Question: Hi everybody I'm new in android. I am getting a problem in CursorAdapter. My UI is as follow
Problem -
1. When I click on Plus button without click on EditText, then it working fine , means adding that item to database. Suppose I click on "Aloo Tikki" Plus button then "Aloo Tikki " goes in database.
2. When I click on EditText and then click Plus Button then some thing else goes data base. Suppose I click on EditText and then Plus Button of "Aloo Tikki" , then "Reshmi kabab " goes to database. If I click on EditText and then Plus button of "Corn Tikki" then "Tandori chiken" goes in data base. Without click on EditText it working fine as I wish.
I am going to post my CursorAdapter code
'''
public class CustAdpt extends CursorAdapter{
private Context mContext;
private LayoutInflater mInflater;
Cursor cursor, c;
private String str_item_id;
private String str_item_type;
private String str_item_name;
private String str_item_cost;
String str_edt_txt_change;
int quantity =1;
double amount =0;
int int_edttxt =2;
int block_not_chk_for_first_click ;
ViewHolder holder;
SQLiteDatabase dh = DatabaseHelpereKOT.getInstance().getDb();
public CustAdpt(Context context, Cursor c) {
super(context, c);
mInflater = LayoutInflater.from(context);
mContext = context;
cursor = c;
System.out.println("cuntrutor custAdpt");
}
@Override
public void bindView(View view, Context context, Cursor cursor) {
holder = (ViewHolder) view.getTag();
System.out.println("inside bind view");
holder.setImType((ImageView) view.findViewById(R.id.veg_nv_image));
holder.setTvTitle((TextView) view.findViewById(R.id.item_name));
holder.setTvPrice((TextView) view.findViewById(R.id.item_cost));
holder.getTvTitle().setText(cursor.getString(cursor.getColumnIndex("item_name")));
holder.getTvPrice().setText(cursor.getString(cursor.getColumnIndex("Item_cost")));
int _id = cursor.getInt(cursor.getColumnIndex("_id"));
view.setTag(R.id.item_name, _id);
String type = cursor.getString(cursor.getColumnIndex("item_type"));
if (type.trim().startsWith("n") || type.trim().startsWith("N")) {
//holder.getImType().setPadding(6, 0, 0, 0);
holder.getImType().setBackgroundResource(R.drawable.non_veg);
} else {
holder.getImType().setBackgroundResource(R.drawable.veg);
}
System.out.println("end of bind view");
}
@Override
public View newView(Context context, Cursor cursor, ViewGroup parent) {
final ViewHolder holder_newview;
c = cursor;
View convertView;
convertView = mInflater.inflate(R.layout.list_data_item, parent, false);
System.out.println("only once calling of new view method");
block_not_chk_for_first_click =1;
holder_newview = new ViewHolder();
holder_newview.setId(cursor.getInt(0));
System.out.println("check edit text click 11111");
((ImageView) (convertView.findViewById(R.id.add_image)))
.setOnClickListener(new OnClickListener() {
@Override
public void onClick(View view) {
System.out.println("button click");
System.out.println("quantity for item :::::::"+int_edttxt);
addToDB(holder_newview.getId());
System.out.println("i m in ryt [palce");
}
});
convertView.setTag(holder_newview);
System.out.println("check edit text click 222222");
return convertView;
}
void addToDB(Integer objId) {
if (objId != null) {
int _id = objId;
boolean flag = true;
System.out.println("on Add button click "+_id);
Cursor cursor = dh.query(DatabaseHelpereKOT.RESTAURANT_menu_temp,
new String[] { "_id", "item_id", "item_type", "item_name","Item_cost"},"_id=?", new String[] { String
.valueOf(_id) }, null, null, null);
if ((cursor != null) && (cursor.getCount() > 0)
&& cursor.moveToFirst() )
{
str_item_id = cursor.getString(cursor.getColumnIndex("item_id"));
str_item_type = cursor.getString(cursor.getColumnIndex("item_type"));
str_item_name = cursor.getString(cursor.getColumnIndex("item_name"));
str_item_cost = cursor.getString(cursor.getColumnIndex("Item_cost"));
amount = int_edttxt*Integer.parseInt(str_item_cost);
System.out.println("iten name ::::::::: "+str_item_name);
cursor.close();
ContentValues orderValues = new ContentValues();
orderValues.put("item_id", str_item_id);
orderValues.put("item_type", str_item_type);
orderValues.put("item_name", str_item_name);
orderValues.put("Item_cost", str_item_cost);
orderValues.put("qty", int_edttxt);
orderValues.put("amount", amount);
dh.insert(DatabaseHelpereKOT.RESTAURANT_menu_order, null, orderValues);
block_not_chk_for_first_click =2;
System.out.println("block not chk after insertion"+block_not_chk_for_first_click);
System.out.println("data inserted at order");
String msg = "Menu Item Added Successfully";
Message msgObject = new Message();
msgObject.what = 1;
msgObject.obj = msg;
addMenuItemHandler.sendMessage(msgObject);
}
}
}
public Handler addMenuItemHandler = new Handler() {
@Override
public void handleMessage(android.os.Message msg) {
if (msg.what == 1) {
System.out.println("inside handler");
Toast.makeText(mContext, (String) msg.obj, Toast.LENGTH_SHORT)
.show();
}
};
};
}
'''
Now this is going to post my list_data_item.xml
'''
<?xml version="1.0" encoding="utf-8"?>
'''
'''
<RelativeLayout
android:id="@+id/relativeLayoutMainBody"
android:layout_width="wrap_content"
android:layout_height="wrap_content"
android:layout_marginBottom="5px"
android:layout_marginTop="5px"
android:orientation="horizontal" >
<ImageView
android:id="@+id/add_image"
android:layout_width="wrap_content"
android:layout_height="wrap_content"
android:layout_alignParentRight="true"
android:layout_marginLeft="10dip"
android:layout_marginRight="20dp"
android:src="@drawable/add_to_db_1" />
<View
android:id="@+id/separator_info_add"
android:layout_width="22sp"
android:layout_height="2sp"
android:layout_toLeftOf="@id/add_image"
android:background="#000000"
android:visibility="invisible" />
<ImageView
android:id="@+id/main_body_item_title_first_pics"
android:layout_width="wrap_content"
android:layout_height="wrap_content"
android:layout_marginLeft="20dp"
android:layout_toLeftOf="@id/separator_info_add"
android:clickable="true"
android:onClick="clickHandler"
android:src="@drawable/add_item_order"
android:visibility="gone" />
<TextView
android:id="@+id/item_cost"
android:layout_width="wrap_content"
android:layout_height="wrap_content"
android:layout_marginLeft="20dp"
android:layout_toLeftOf="@id/main_body_item_title_first_pics"
android:text="$00"
android:textColor="#000000"
android:textSize="18dip"
android:textStyle="italic"
android:typeface="serif" />
<ImageView
android:id="@+id/veg_nv_image"
android:layout_width="wrap_content"
android:layout_height="wrap_content"
android:layout_alignParentLeft="true"
android:layout_marginLeft="20dp"
android:layout_marginTop="10dp" />
<ImageView
android:id="@+id/main_body_item_pics2"
android:layout_width="wrap_content"
android:layout_height="wrap_content"
android:layout_marginLeft="10dp"
android:layout_toRightOf="@id/veg_nv_image"
android:src="@drawable/add_item_order"
android:textSize="20dip"
android:visibility="gone" />
<TextView
android:id="@+id/item_name"
android:layout_width="wrap_content"
android:layout_height="wrap_content"
android:layout_marginLeft="15dip"
android:layout_toRightOf="@id/main_body_item_pics2"
android:text="Title"
android:textColor="@color/Txt_color_menu_list"
android:textSize="20dip"
android:textStyle="bold|italic" />
<TextView
android:id="@+id/main_body_item_title_description"
android:layout_width="wrap_content"
android:layout_height="wrap_content"
android:layout_below="@id/item_name"
android:layout_marginLeft="7dip"
android:layout_toLeftOf="@id/item_cost"
android:layout_toRightOf="@id/main_body_item_pics2"
android:text="title description"
android:textColor="#000"
android:textSize="16dip"
android:visibility="gone" />
<EditText
android:id="@+id/edtxt_qty_id"
android:layout_width="wrap_content"
android:layout_height="wrap_content"
android:layout_toLeftOf="@+id/item_cost"
android:ems="5"
android:hint="Qty"
android:inputType="number"
android:textStyle="bold"
android:textColorHint="@color/Txt_color_menu_list" >
<requestFocus />
</EditText>
</RelativeLayout>
<View
android:id="@+id/separator_bottom"
android:layout_width="fill_parent"
android:layout_height="10sp"
android:background="#000000"
android:visibility="invisible" />
'''
I can't understand why EditText's Click alter Plus Click. Any help is really appreciated. Please some help me , It is SOS situation. Thanks in advance to all.
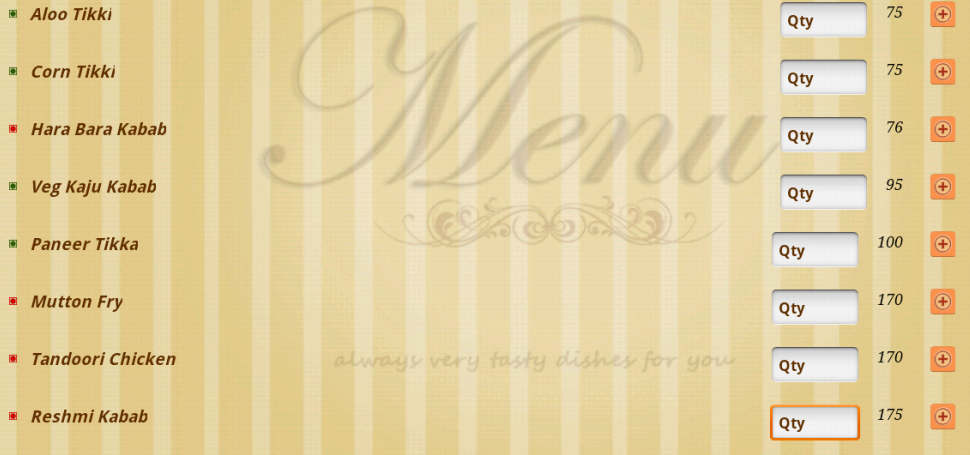
Answer: There is a problem by maintaining 'ViewHolder' and 'convertView' as global references. These values will get updated when 'newView()' is called every time. and with respect to comments, this will help you...
'''
public class SampleAdapter extends CursorAdapter {
private Context mContext;
private LayoutInflater mInflater;
private String str_item_id;
private String str_item_type;
private String str_item_name;
private String str_item_cost;
String str_edt_txt_change;
int quantity = 1;
double amount = 0;
int int_edttxt = 2;
int block_not_chk_for_first_click;
SQLiteDatabase dh = DatabaseHelpereKOT.getInstance().getDb();
public SampleAdapter(Context context, Cursor c) {
super(context, c);
mInflater = LayoutInflater.from(context);
mContext = context;
}
@Override
public void bindView(View view, Context context, Cursor cursor) {
ViewHolder holder = (ViewHolder) view.getTag();
System.out.println("inside bind view");
holder.getTvTitle().setText(
cursor.getString(cursor.getColumnIndex("item_name")));
holder.getTvPrice().setText(
cursor.getString(cursor.getColumnIndex("Item_cost")));
int _id = cursor.getInt(cursor.getColumnIndex("_id"));
view.setTag(R.id.item_name, _id);
String type = cursor.getString(cursor.getColumnIndex("item_type"));
if (type.trim().startsWith("n") || type.trim().startsWith("N")) {
// holder.getImType().setPadding(6, 0, 0, 0);
holder.getImType().setBackgroundResource(R.drawable.non_veg);
} else {
holder.getImType().setBackgroundResource(R.drawable.veg);
}
int ID = cursor.getInt(0);
holder.getAddImage().setTag(ID);
holder.getAddImage().setOnClickListener(new View.OnClickListener() {
@Override
public void onClick(View v) {
System.out.println("button click");
System.out.println("quantity for item :::::::" + int_edttxt);
int id = (Integer) v.getTag();
addToDB(id);
System.out.println("i m in ryt [palce");
View parent = (View) v.getParent();
EditText editText = (EditText) parent.findViewById(R.id.edtxt_qty_id);
String text = editText.getText().toString();
// Now you got the text in EditText. You can save this text
}
});
System.out.println("end of bind view");
}
@Override
public View newView(Context context, Cursor cursor, ViewGroup parent) {
View convertView = mInflater.inflate(R.layout.list_data_item, parent,
false);
block_not_chk_for_first_click = 1;
ViewHolder holder = new ViewHolder();
ImageView imageView = (ImageView) convertView
.findViewById(R.id.add_image);
holder.setAddImage(imageView);
holder.setImType((ImageView) convertView
.findViewById(R.id.veg_nv_image));
holder.setTvTitle((TextView) convertView.findViewById(R.id.item_name));
holder.setTvPrice((TextView) convertView.findViewById(R.id.item_cost));
convertView.setTag(holder);
System.out.println("check edit text click 222222");
return convertView;
}
void addToDB(Integer objId) {
if (objId != null) {
int _id = objId;
boolean flag = true;
System.out.println("on Add button click " + _id);
Cursor cursor = dh.query(DatabaseHelpereKOT.RESTAURANT_menu_temp,
new String[] { "_id", "item_id", "item_type", "item_name",
"Item_cost" }, "_id=?",
new String[] { String.valueOf(_id) }, null, null, null);
if ((cursor != null) && (cursor.getCount() > 0)
&& cursor.moveToFirst()) {
str_item_id = cursor
.getString(cursor.getColumnIndex("item_id"));
str_item_type = cursor.getString(cursor
.getColumnIndex("item_type"));
str_item_name = cursor.getString(cursor
.getColumnIndex("item_name"));
str_item_cost = cursor.getString(cursor
.getColumnIndex("Item_cost"));
amount = int_edttxt * Integer.parseInt(str_item_cost);
System.out.println("iten name ::::::::: " + str_item_name);
cursor.close();
ContentValues orderValues = new ContentValues();
orderValues.put("item_id", str_item_id);
orderValues.put("item_type", str_item_type);
orderValues.put("item_name", str_item_name);
orderValues.put("Item_cost", str_item_cost);
orderValues.put("qty", int_edttxt);
orderValues.put("amount", amount);
dh.insert(DatabaseHelpereKOT.RESTAURANT_menu_order, null,
orderValues);
block_not_chk_for_first_click = 2;
System.out.println("block not chk after insertion"
+ block_not_chk_for_first_click);
System.out.println("data inserted at order");
String msg = "Menu Item Added Successfully";
Message msgObject = new Message();
msgObject.what = 1;
msgObject.obj = msg;
addMenuItemHandler.sendMessage(msgObject);
}
}
}
public Handler addMenuItemHandler = new Handler() {
@Override
public void handleMessage(android.os.Message msg) {
if (msg.what == 1) {
System.out.println("inside handler");
Toast.makeText(mContext, (String) msg.obj, Toast.LENGTH_SHORT)
.show();
}
};
};
public static class ViewHolder {
private TextView tvTitle;
private TextView tvPrice;
private TextView tvDescription;
private ImageView imType;
private EditText edtxt_qty;
private ImageView addImage;
public ImageView getAddImage() {
return addImage;
}
public void setAddImage(ImageView imageView) {
addImage = imageView;
}
public TextView getTvTitle() {
return tvTitle;
}
public void setTvTitle(TextView tvTitle) {
this.tvTitle = tvTitle;
}
public TextView getTvPrice() {
return tvPrice;
}
public void setTvPrice(TextView tvPrice) {
this.tvPrice = tvPrice;
}
public TextView getTvDescription() {
return tvDescription;
}
public void setTvDescription(TextView tvDescription) {
this.tvDescription = tvDescription;
}
public ImageView getImType() {
return imType;
}
public void setImType(ImageView imType) {
this.imType = imType;
}
public EditText getEdtTxtQty() {
return edtxt_qty;
}
public void setEdtxtQty(EditText edtTxtqty) {
this.edtxt_qty = edtTxtqty;
}
}
}
'''